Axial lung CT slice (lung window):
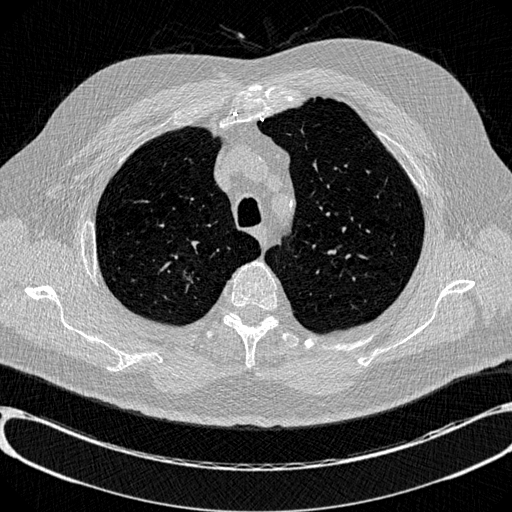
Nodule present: no